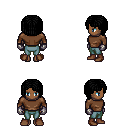
a pixel art fantasy rpg character, female body template, human, dark skin, brown long-sleeve shirt, teal pants, black pageboy hairstyle, metal gloves, brown shoes, four views (front, back, left, right), 2x2 character sprite sheet, small pixel art, hard edges, no anti-aliasing